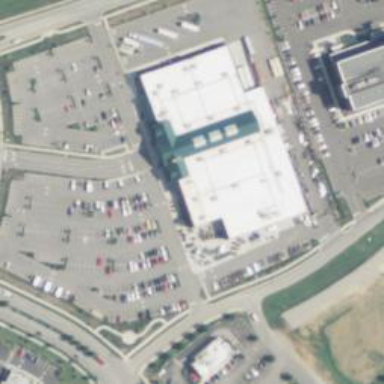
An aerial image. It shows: Outdoor shop within building.